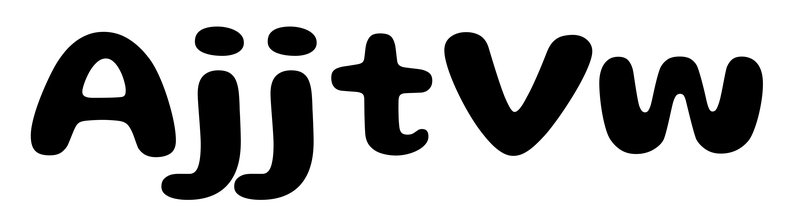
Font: Gluten_SemiBold